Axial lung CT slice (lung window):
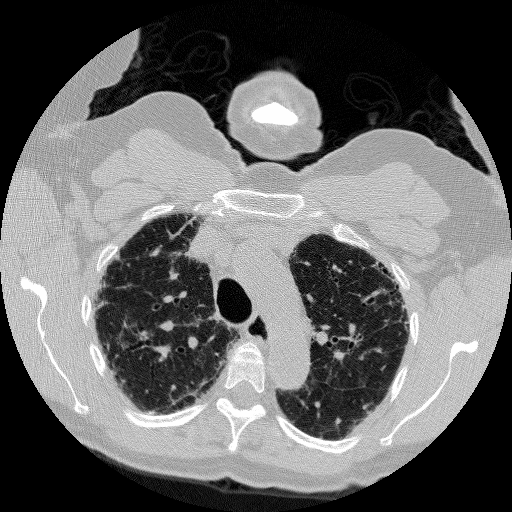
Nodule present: no